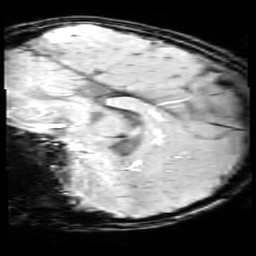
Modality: SWI
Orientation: sagittal
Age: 10
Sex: male
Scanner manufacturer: siemens
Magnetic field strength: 3 T
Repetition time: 0.027 s
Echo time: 0.02 s